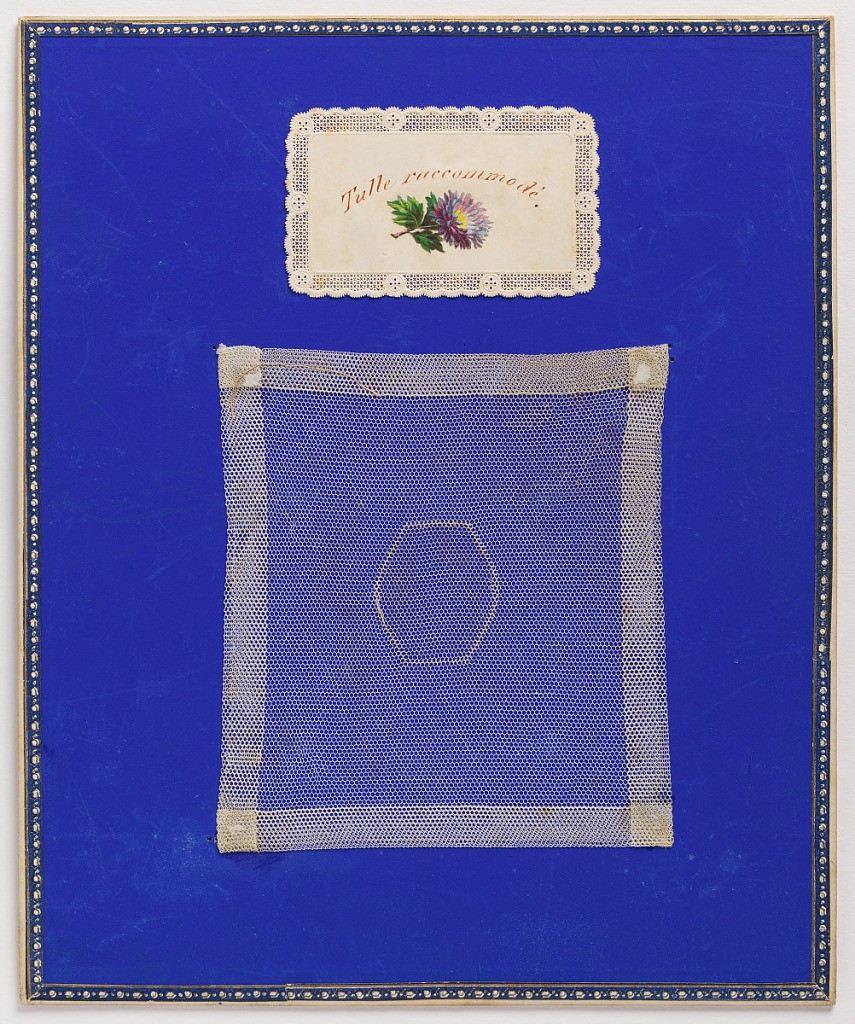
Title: Sewing sample
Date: late 19th century
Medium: Cotton
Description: Small square of net, mended in center, in six-sided form, hemmed.